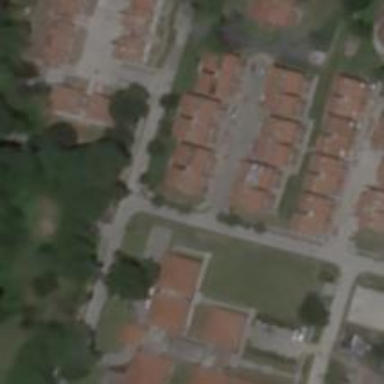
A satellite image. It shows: Residential road.